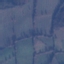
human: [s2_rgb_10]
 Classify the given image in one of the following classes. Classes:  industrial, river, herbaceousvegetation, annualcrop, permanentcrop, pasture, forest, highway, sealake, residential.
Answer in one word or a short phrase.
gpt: Pasture